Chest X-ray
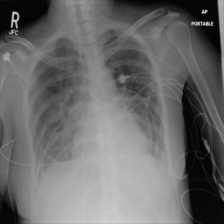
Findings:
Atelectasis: negative
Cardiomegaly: negative
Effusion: positive
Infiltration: positive
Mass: negative
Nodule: negative
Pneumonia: negative
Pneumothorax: negative
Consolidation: negative
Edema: positive
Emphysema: negative
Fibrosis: negative
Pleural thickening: negative
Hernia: negative